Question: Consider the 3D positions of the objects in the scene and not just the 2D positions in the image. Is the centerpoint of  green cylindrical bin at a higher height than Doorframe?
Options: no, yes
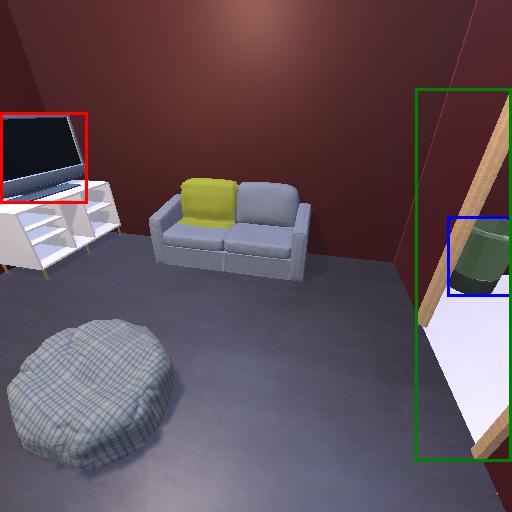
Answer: no